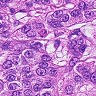
Metastatic tissue present: yes